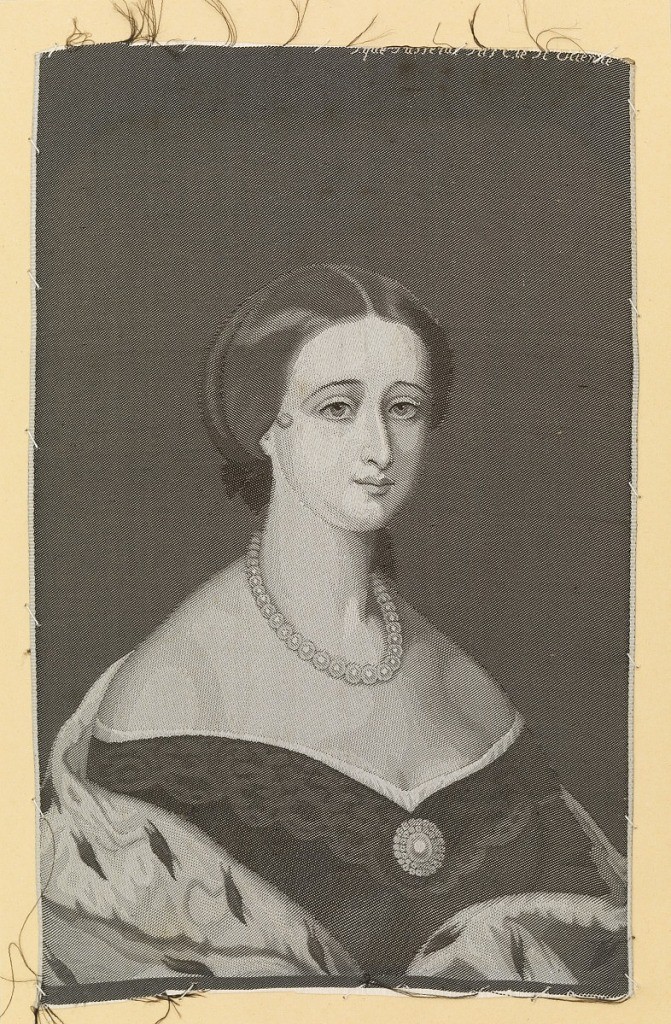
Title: Empress Eugenie
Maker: Passerat Fils & Cie, French
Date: mid- 19th century
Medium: silk Technique: jacquard woven
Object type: Portrait
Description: Woven portrait of Empress Eugenie (1826-1920) of France.